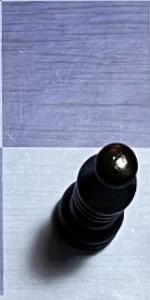
Label: Bishop_Black